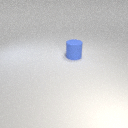
large blue rubber cylinder